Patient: sex M, age 47
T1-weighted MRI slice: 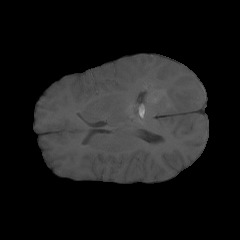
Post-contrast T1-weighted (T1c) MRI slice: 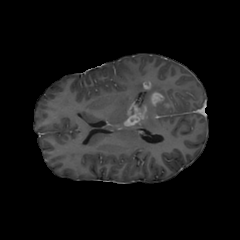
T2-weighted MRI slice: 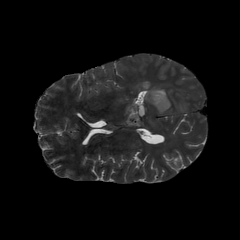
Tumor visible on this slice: yes
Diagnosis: Glioblastoma, IDH-wildtype
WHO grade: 4